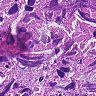
Metastatic tissue present: yes